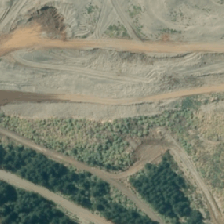
Land cover: low_producing_grassland